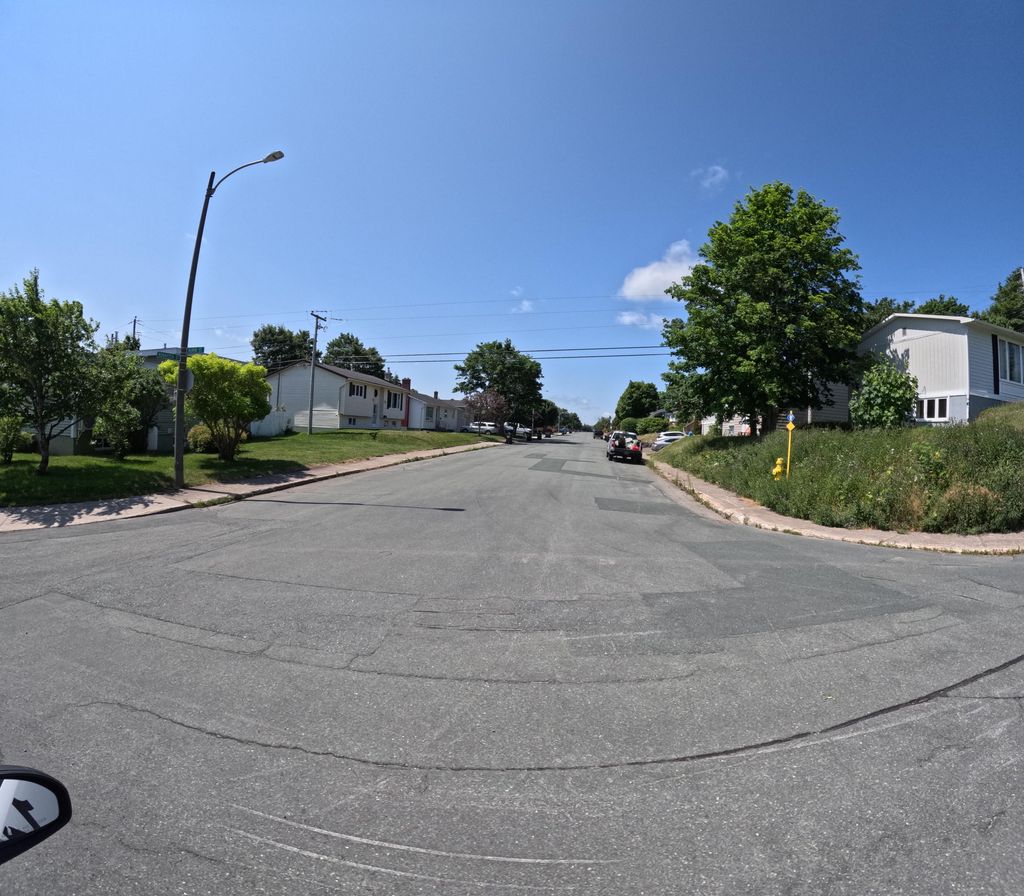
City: st_johns